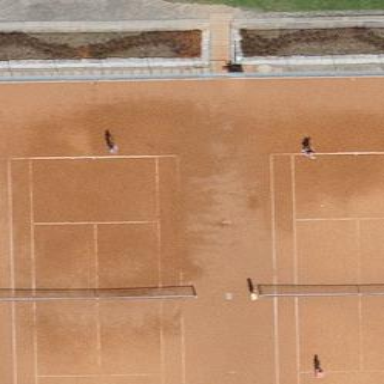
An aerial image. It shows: Tennis court with tartan surface located on pitch designated for leisure land.